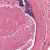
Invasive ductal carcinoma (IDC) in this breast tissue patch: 0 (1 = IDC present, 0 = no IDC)